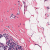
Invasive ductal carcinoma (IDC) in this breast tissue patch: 0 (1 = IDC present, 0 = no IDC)